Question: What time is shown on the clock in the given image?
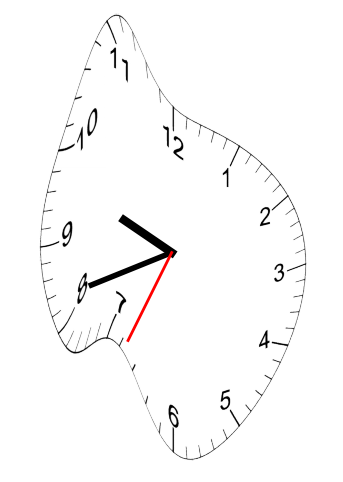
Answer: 09:41:34